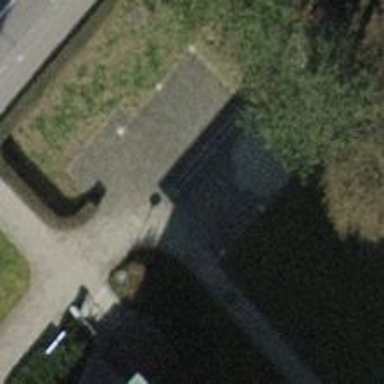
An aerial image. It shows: Path made of paving stones.